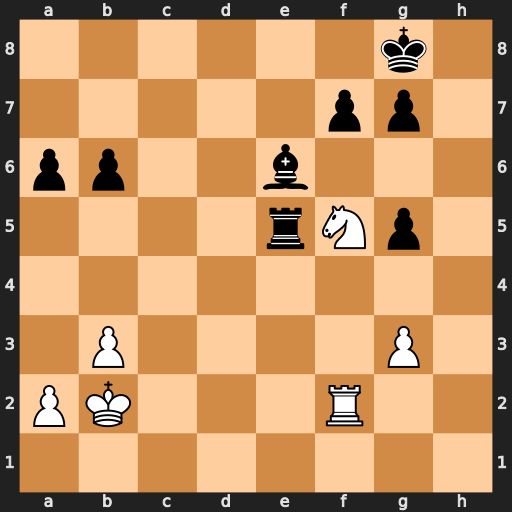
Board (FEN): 6k1/5pp1/pp2b3/4rNp1/8/1P4P1/PK3R2/8
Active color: w
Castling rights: -
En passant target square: -
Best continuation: Ne7+ Kf8 Ng6+ Ke8 Nxe5